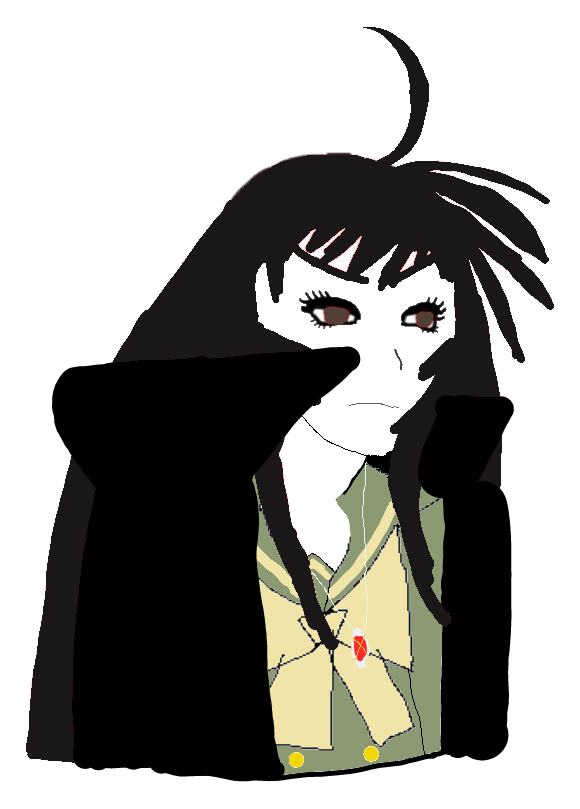
Label: 5_Daddys_Girl